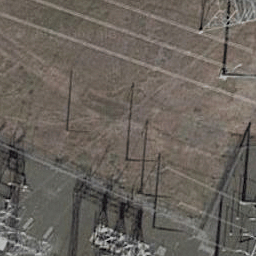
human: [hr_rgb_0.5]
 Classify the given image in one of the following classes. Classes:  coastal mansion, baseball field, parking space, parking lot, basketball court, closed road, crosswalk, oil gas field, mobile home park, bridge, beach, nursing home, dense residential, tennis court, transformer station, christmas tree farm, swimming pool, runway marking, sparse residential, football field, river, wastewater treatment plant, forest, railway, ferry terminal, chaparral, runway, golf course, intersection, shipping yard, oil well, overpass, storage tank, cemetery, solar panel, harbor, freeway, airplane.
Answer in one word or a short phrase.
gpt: transformer station